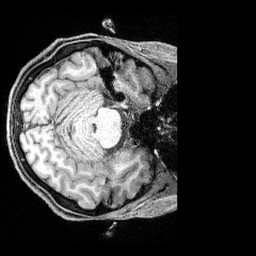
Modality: T1w
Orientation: axial
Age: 25
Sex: female
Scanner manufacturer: siemens
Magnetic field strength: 3 T
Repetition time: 2.3 s
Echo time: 0.00324 s